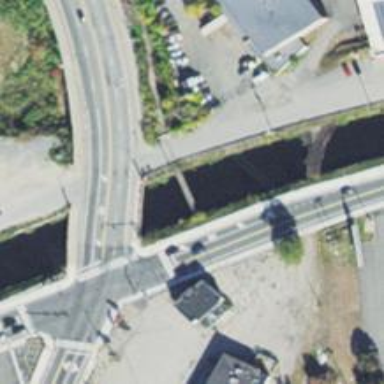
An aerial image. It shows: Path leading to bridge.